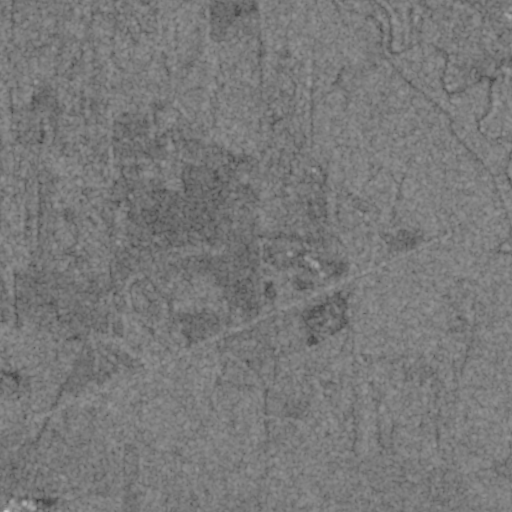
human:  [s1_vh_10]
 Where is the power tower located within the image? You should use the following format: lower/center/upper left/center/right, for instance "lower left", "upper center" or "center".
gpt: The power tower is located in the upper right of the image.
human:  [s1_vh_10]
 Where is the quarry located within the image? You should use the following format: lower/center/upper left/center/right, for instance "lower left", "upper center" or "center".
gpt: The quarry is located in the center right of the image.
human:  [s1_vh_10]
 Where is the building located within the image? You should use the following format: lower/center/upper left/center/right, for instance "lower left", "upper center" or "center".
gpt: The building is located in the upper center of the image.
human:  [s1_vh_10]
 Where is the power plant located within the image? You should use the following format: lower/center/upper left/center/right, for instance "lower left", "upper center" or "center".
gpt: There is no power plant in the image.

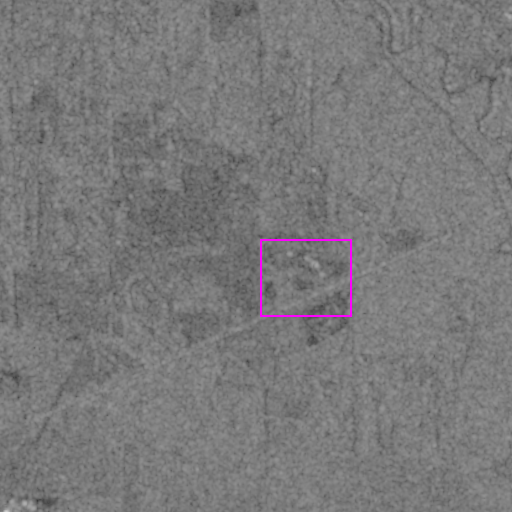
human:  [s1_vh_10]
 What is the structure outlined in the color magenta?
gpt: The structure outlined in magenta is a quarry.
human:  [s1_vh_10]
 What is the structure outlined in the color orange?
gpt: There is no orange outline.